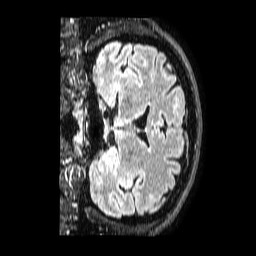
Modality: FLAIR
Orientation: coronal
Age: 54
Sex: male
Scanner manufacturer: philips
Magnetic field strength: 1.5 T
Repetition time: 4.8 s
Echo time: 0.3 s